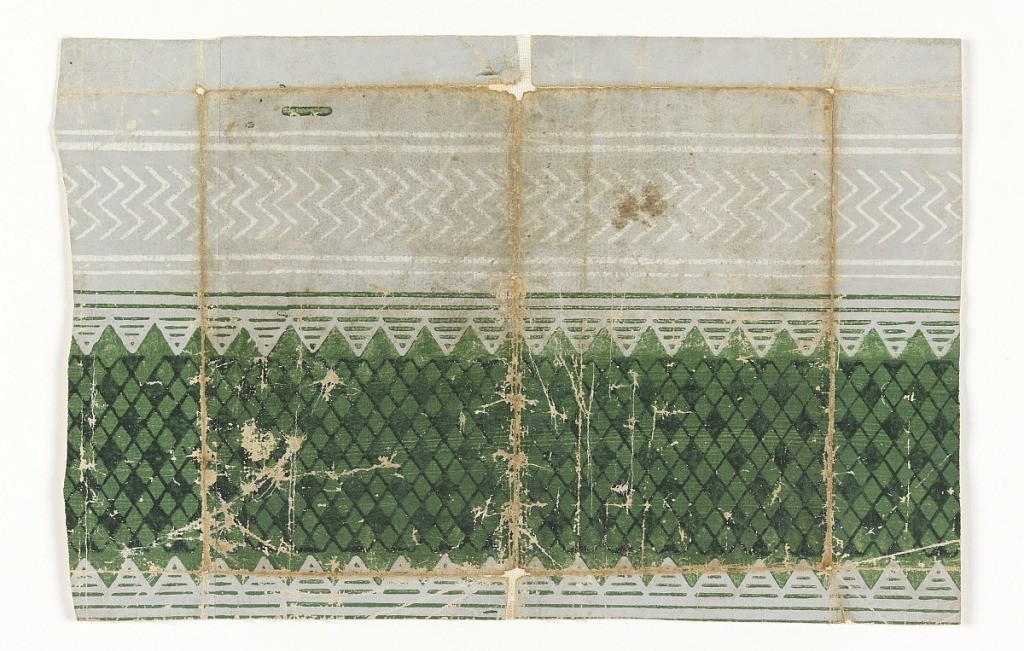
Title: Border
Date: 1820–30
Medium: Block-printed
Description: Border design, possibly from a roll of paper. Checkered band of lighter and darker green lozenges, flanked left and right by green stripes; to left, white double chevrons enclosed between white stripes. At left, original margin of paper. Original colors appear along edges, where paper has been folded. Printed in green and white on blue-gray ground.